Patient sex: M
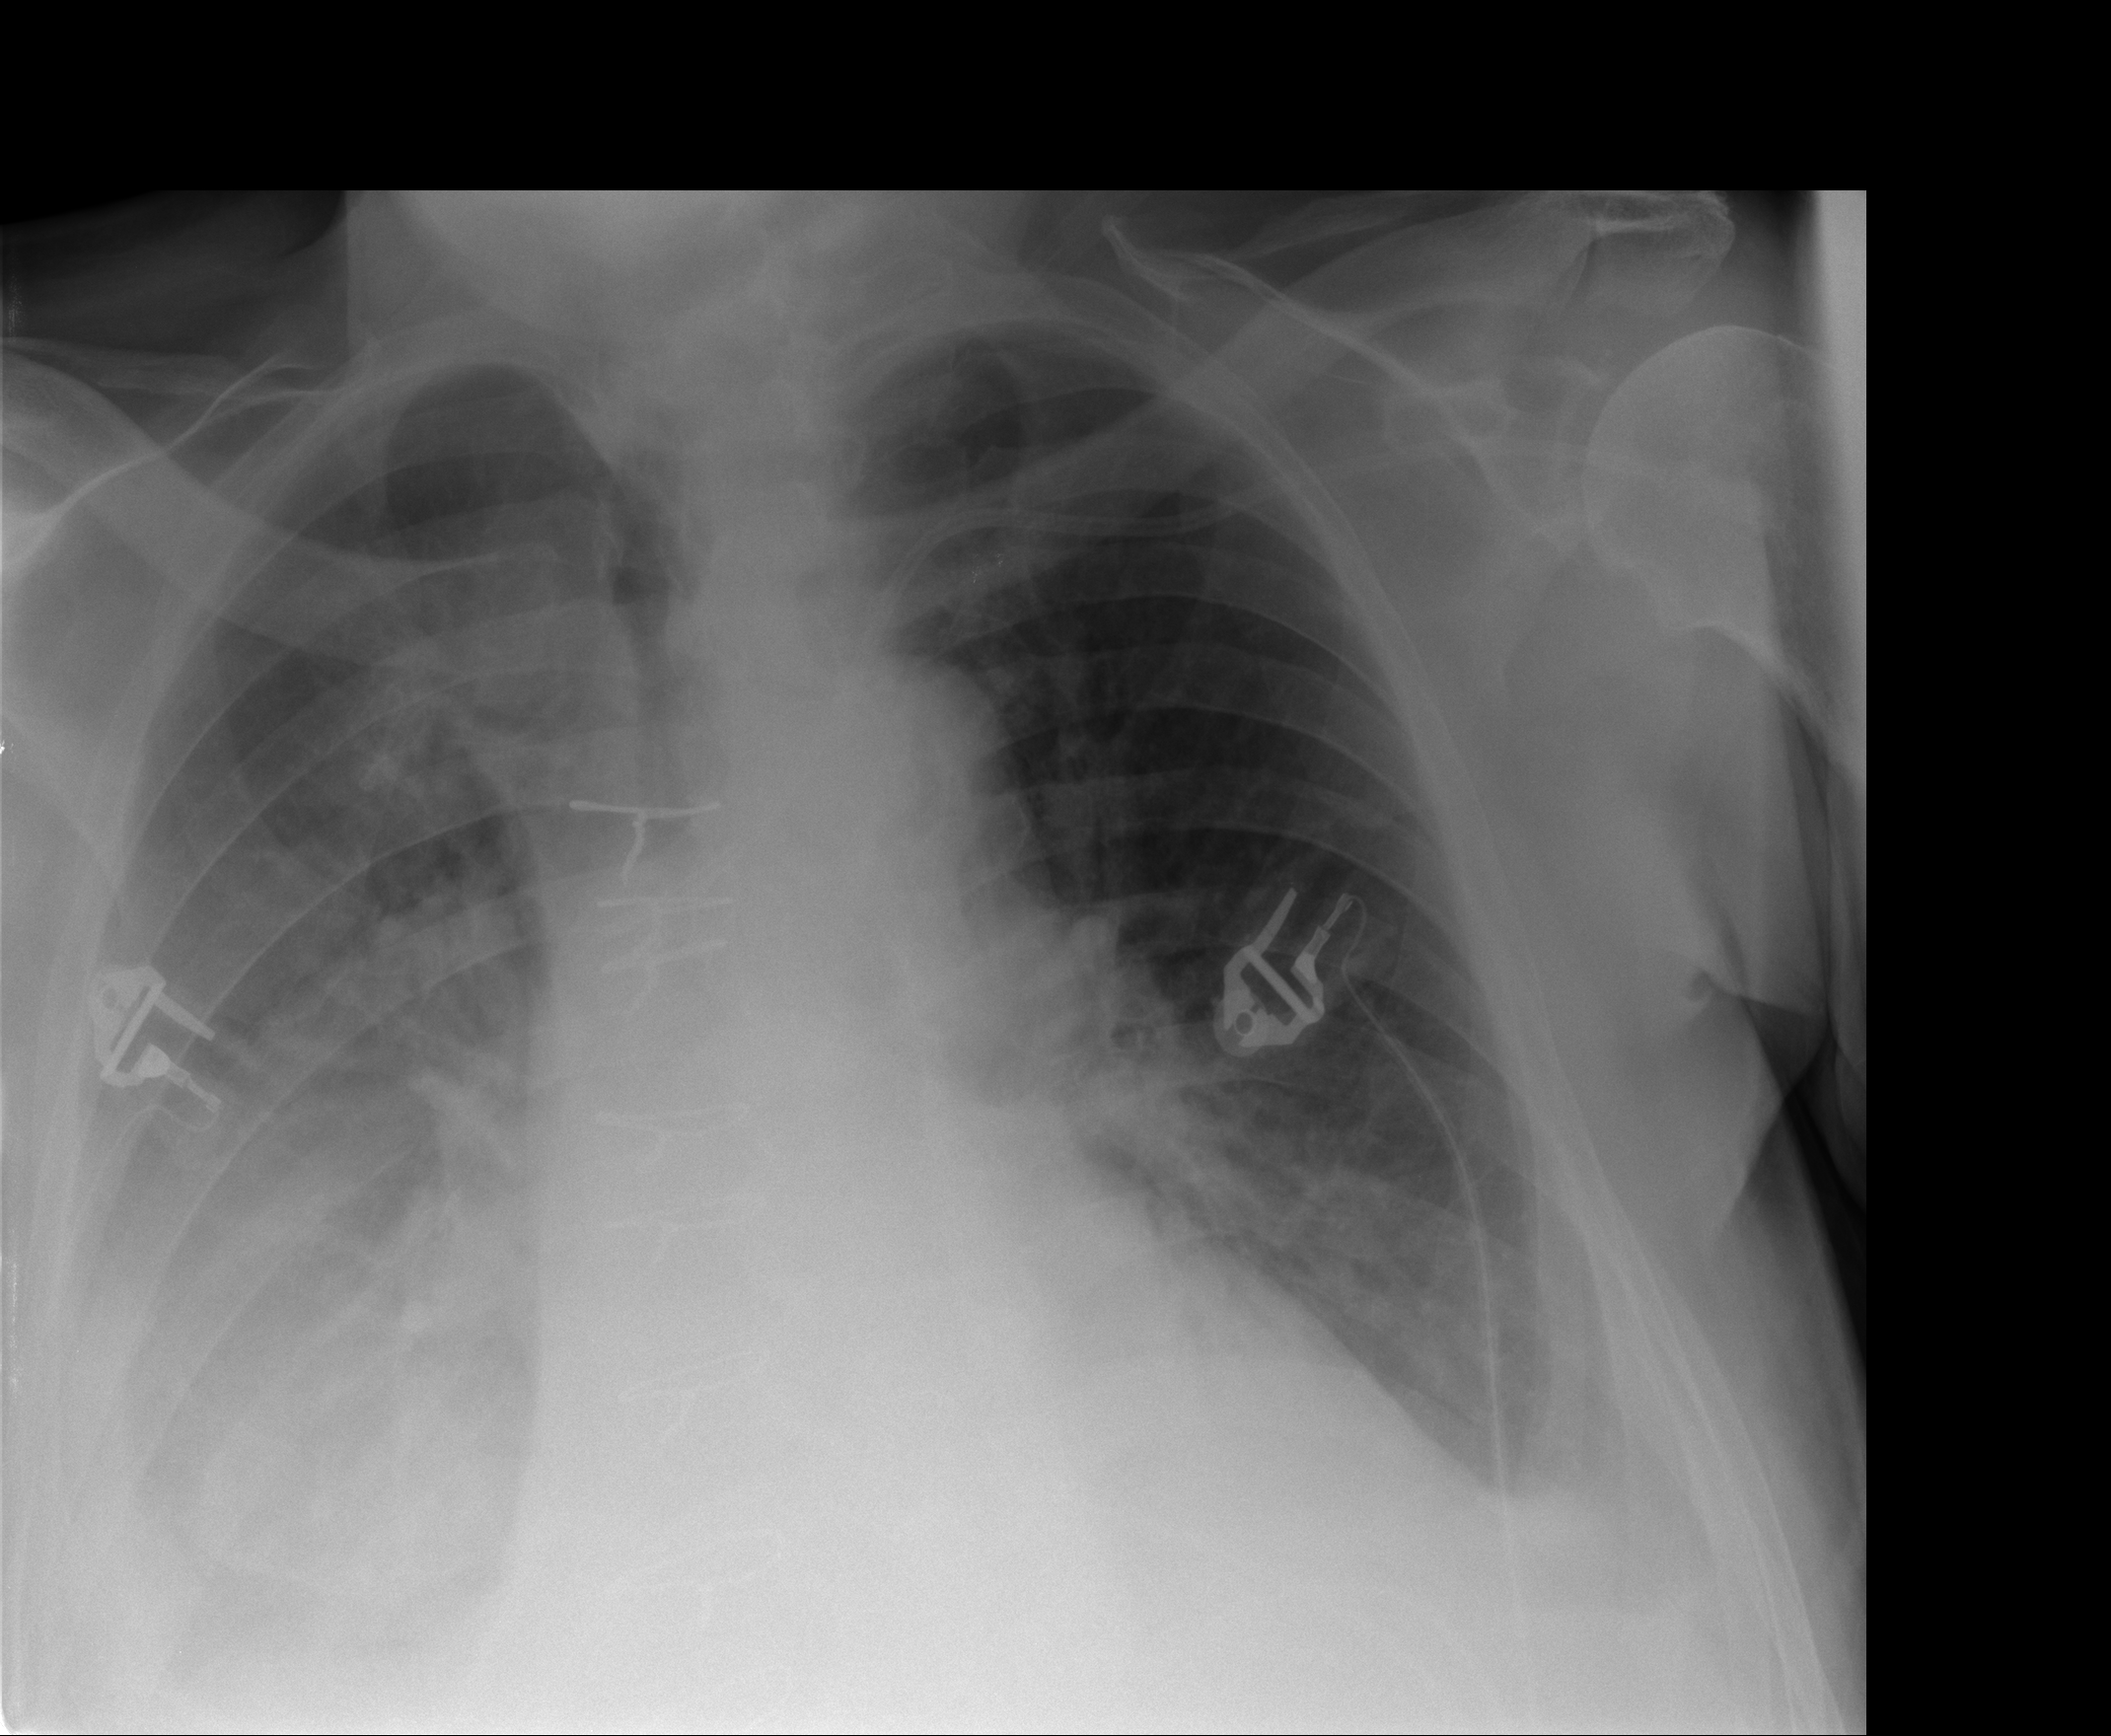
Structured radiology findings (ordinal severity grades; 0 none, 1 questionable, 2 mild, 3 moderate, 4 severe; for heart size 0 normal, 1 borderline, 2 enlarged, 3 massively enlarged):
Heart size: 1
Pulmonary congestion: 1
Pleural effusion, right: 3
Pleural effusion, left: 2
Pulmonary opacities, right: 0
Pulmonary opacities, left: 0
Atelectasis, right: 3
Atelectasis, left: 2